Interaction volume radius: 10 \u00c5
Interaction volume height: 15 \u00c5
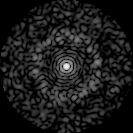
Disorder parameter: 0.8306